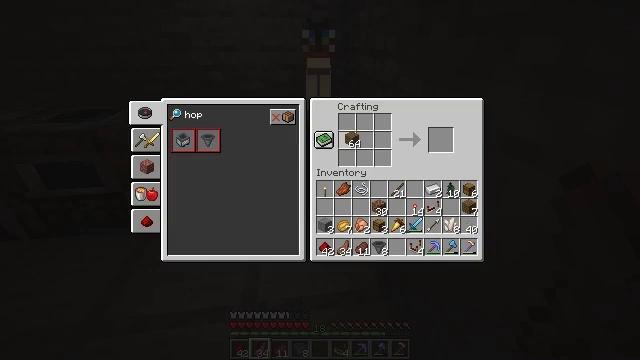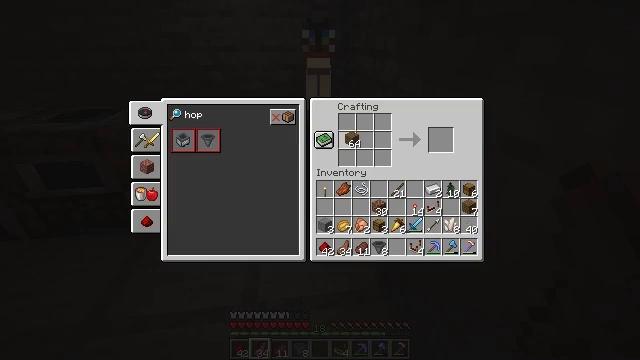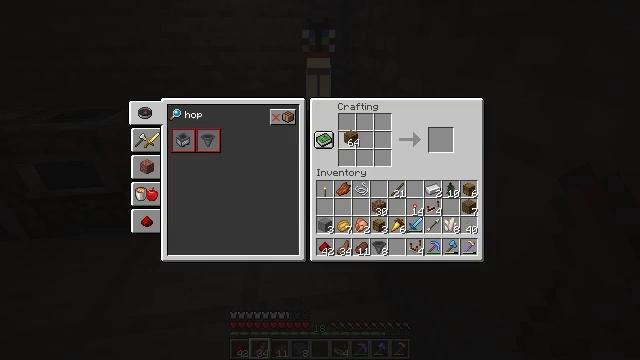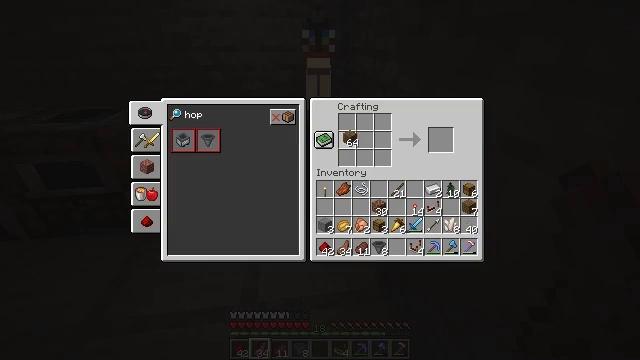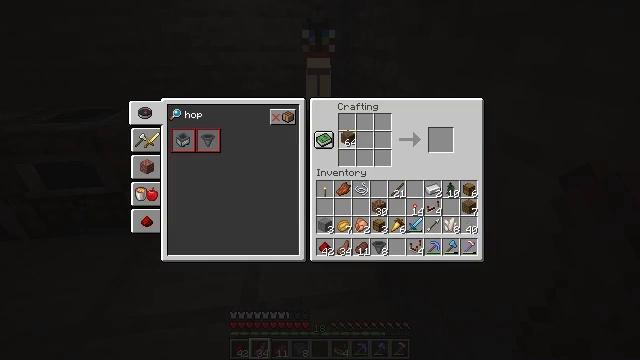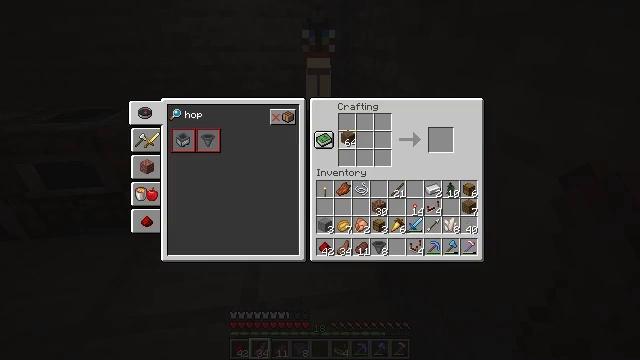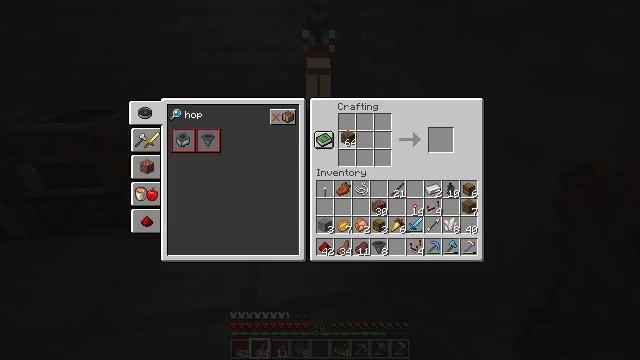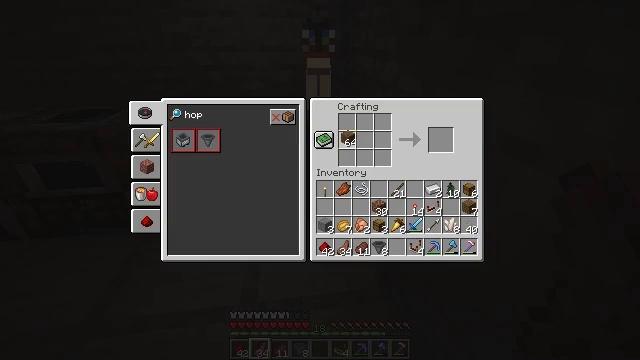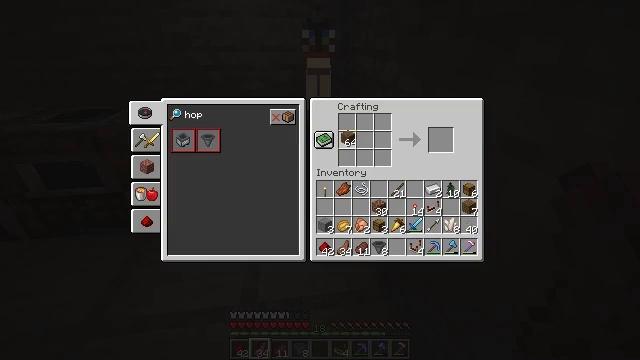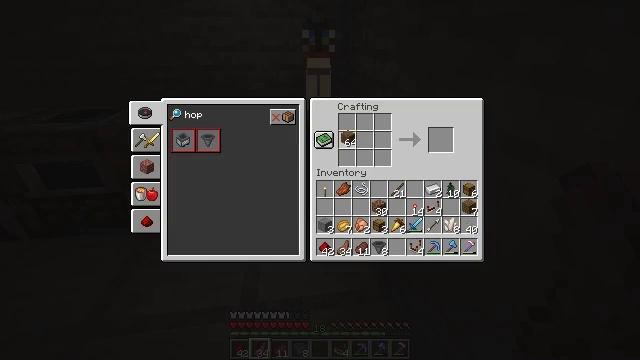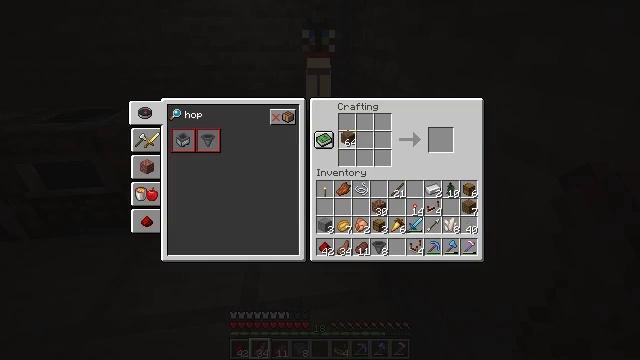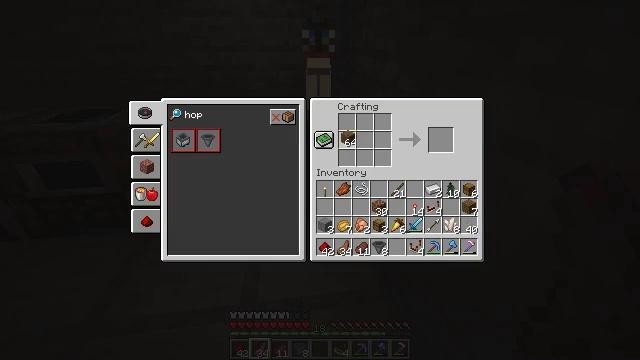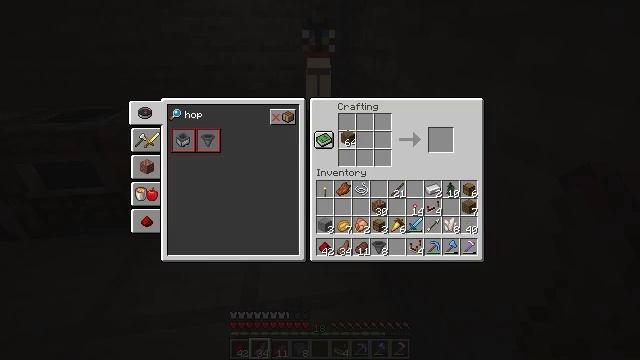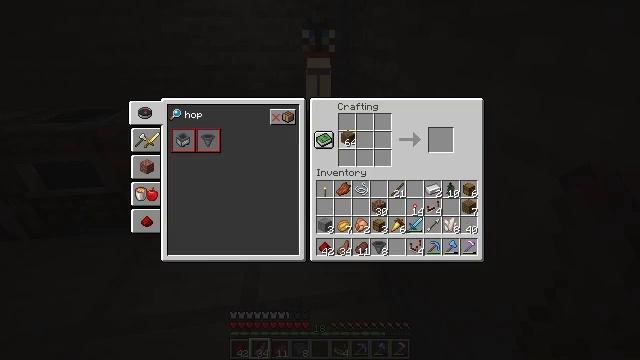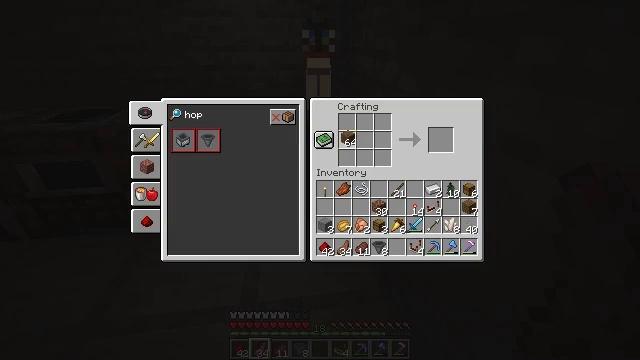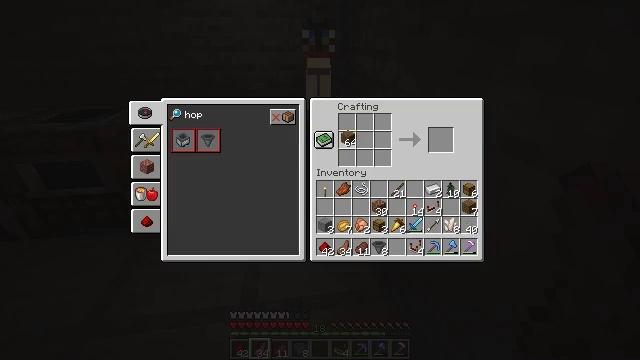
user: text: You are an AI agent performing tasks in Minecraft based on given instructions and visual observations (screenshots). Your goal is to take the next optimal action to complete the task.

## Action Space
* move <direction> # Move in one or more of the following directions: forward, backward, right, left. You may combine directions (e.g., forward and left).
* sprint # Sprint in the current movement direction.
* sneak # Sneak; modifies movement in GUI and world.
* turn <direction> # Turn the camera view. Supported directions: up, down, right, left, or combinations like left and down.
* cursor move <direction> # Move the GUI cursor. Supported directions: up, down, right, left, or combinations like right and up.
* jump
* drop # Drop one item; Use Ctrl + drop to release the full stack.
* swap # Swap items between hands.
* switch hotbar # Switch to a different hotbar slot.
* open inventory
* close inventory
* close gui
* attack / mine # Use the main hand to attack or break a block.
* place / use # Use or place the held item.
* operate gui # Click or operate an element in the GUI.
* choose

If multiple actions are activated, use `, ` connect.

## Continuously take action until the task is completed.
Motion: motion action
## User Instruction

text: Craft spruce stairs from spruce planks.
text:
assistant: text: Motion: no_op
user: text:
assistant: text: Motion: no_op
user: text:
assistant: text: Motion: no_op
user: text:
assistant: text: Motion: no_op
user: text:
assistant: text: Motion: no_op
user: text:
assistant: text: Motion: no_op
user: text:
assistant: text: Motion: no_op
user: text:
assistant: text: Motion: no_op
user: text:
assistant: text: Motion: no_op
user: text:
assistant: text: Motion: no_op
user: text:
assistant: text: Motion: no_op
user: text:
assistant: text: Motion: no_op
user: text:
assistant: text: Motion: no_op
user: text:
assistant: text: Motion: no_op
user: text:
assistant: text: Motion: no_op
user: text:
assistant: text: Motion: no_op
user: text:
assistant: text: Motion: no_op
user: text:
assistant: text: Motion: no_op
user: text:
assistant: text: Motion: no_op
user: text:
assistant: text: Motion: no_op
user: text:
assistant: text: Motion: no_op
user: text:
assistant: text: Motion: no_op
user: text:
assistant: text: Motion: no_op
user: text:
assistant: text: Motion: no_op
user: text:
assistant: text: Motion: no_op
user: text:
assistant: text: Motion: no_op
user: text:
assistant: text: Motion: no_op
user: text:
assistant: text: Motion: no_op
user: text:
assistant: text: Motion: no_op
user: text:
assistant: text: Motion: no_op